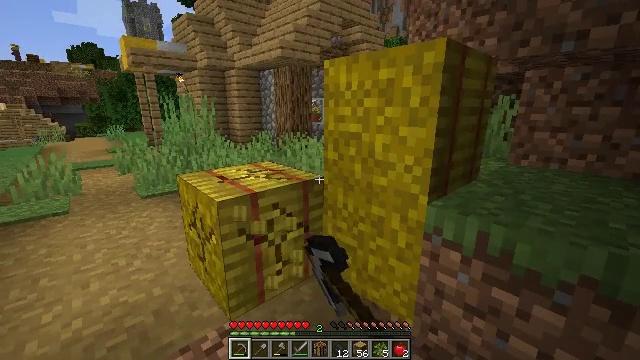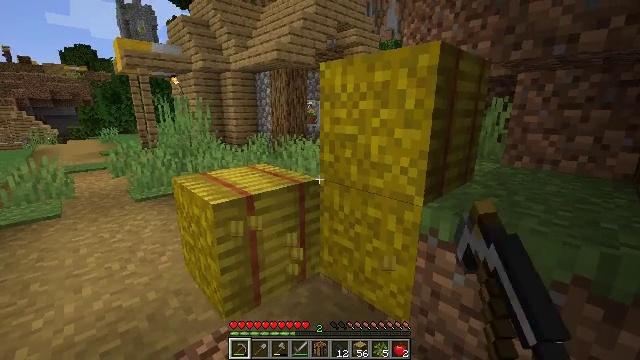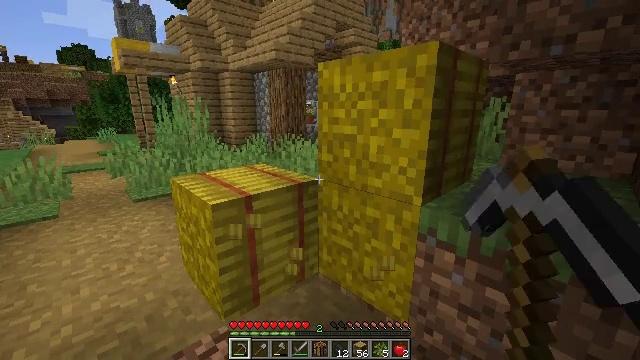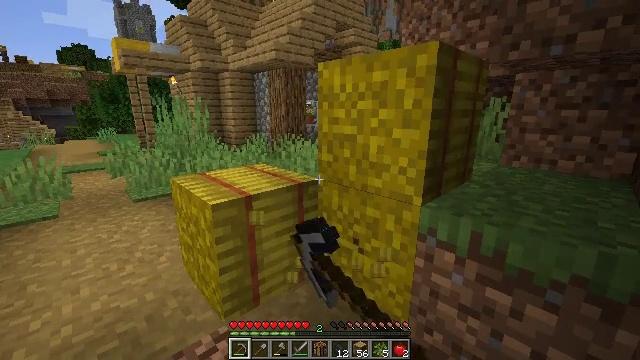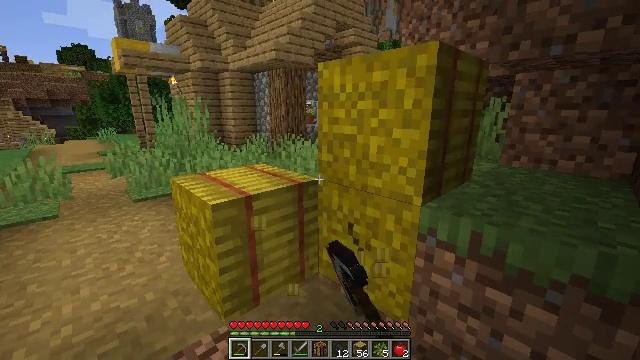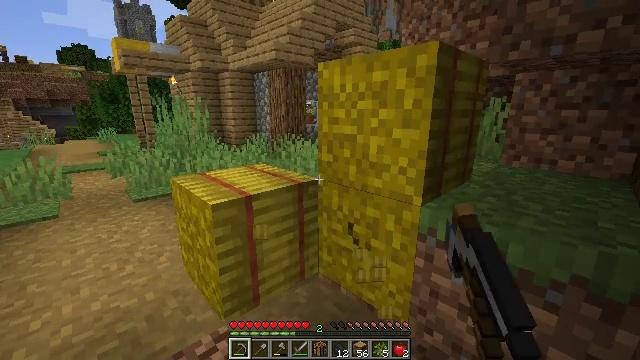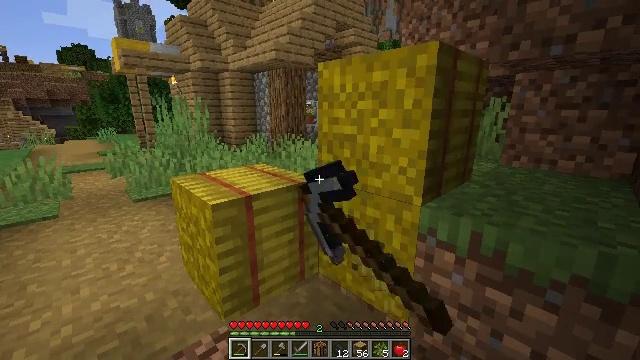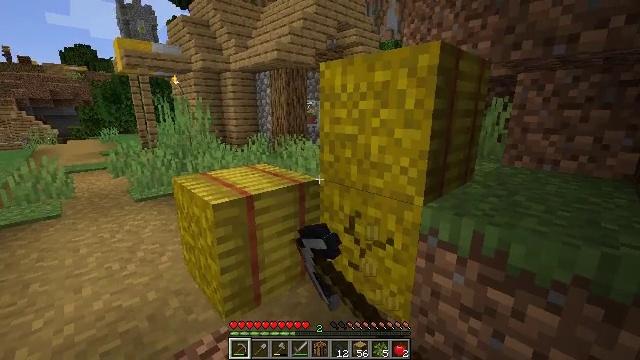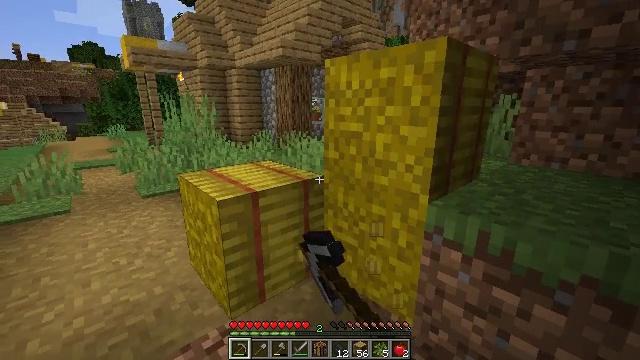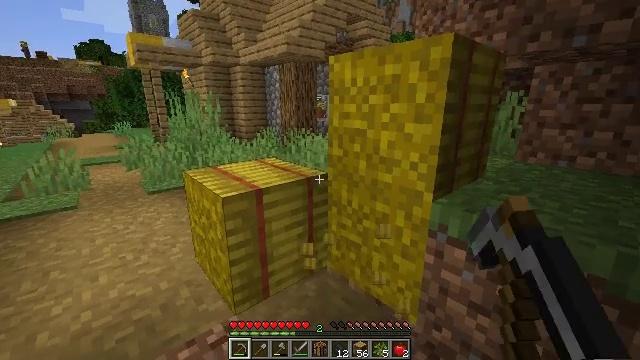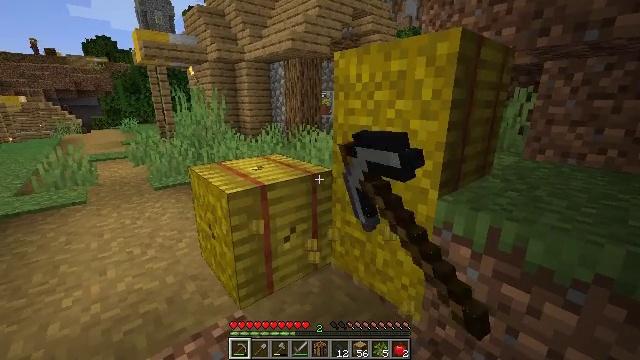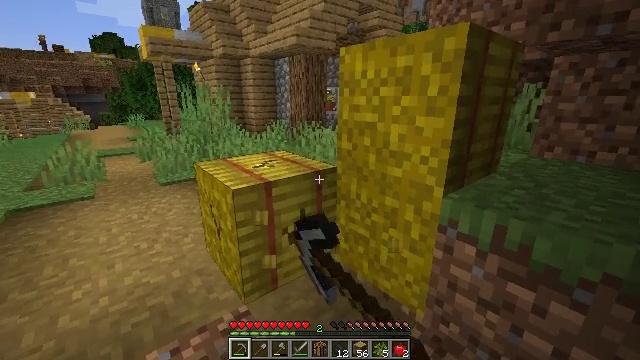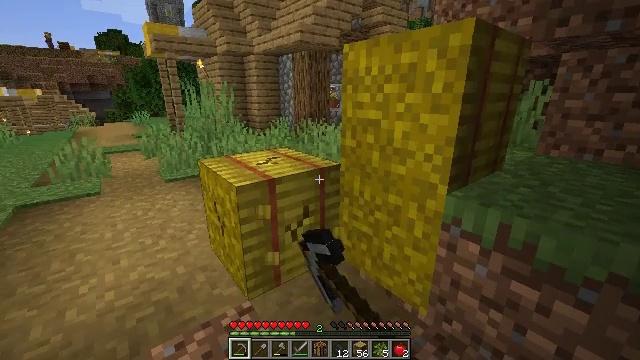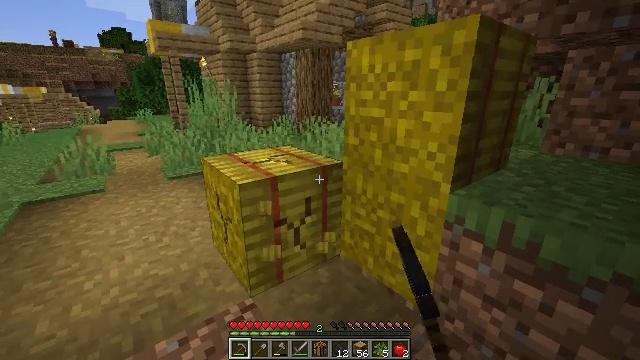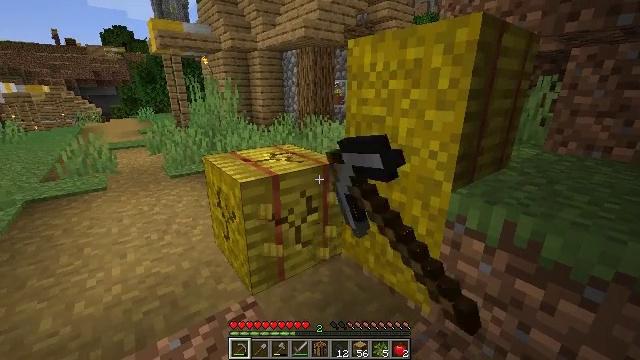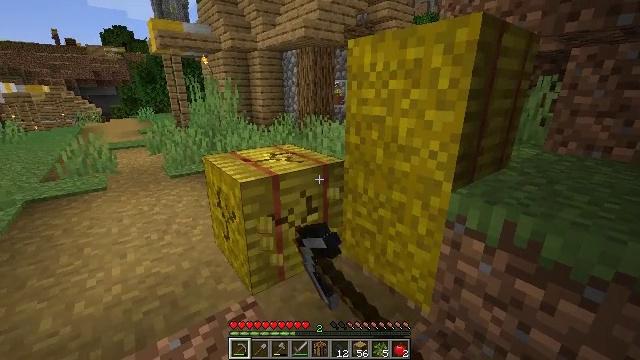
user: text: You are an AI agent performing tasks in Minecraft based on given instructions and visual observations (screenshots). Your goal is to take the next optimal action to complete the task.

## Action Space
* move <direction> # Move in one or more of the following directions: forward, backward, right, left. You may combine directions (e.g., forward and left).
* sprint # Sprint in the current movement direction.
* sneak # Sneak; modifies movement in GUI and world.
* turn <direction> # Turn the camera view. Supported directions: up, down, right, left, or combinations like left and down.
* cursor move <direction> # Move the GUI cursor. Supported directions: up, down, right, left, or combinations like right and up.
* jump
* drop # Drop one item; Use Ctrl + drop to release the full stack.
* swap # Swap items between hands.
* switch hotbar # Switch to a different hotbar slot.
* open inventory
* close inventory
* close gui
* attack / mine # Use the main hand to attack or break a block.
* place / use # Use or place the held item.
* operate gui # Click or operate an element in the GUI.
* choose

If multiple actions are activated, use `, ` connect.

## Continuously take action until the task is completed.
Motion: motion action
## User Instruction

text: Gather hay blocks from the farm.
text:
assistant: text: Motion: attack / mine
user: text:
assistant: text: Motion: attack / mine
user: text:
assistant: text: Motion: attack / mine
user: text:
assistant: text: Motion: attack / mine
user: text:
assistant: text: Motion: attack / mine
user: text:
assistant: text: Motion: attack / mine
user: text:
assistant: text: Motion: attack / mine
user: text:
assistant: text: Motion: turn left, attack / mine
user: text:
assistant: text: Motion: attack / mine
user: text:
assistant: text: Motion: turn left, attack / mine
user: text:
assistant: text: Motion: turn left, attack / mine
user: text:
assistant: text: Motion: attack / mine
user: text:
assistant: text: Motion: attack / mine
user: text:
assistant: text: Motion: attack / mine
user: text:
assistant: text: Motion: attack / mine
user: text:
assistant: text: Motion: attack / mine
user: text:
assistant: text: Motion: attack / mine
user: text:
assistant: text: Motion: attack / mine
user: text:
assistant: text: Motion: attack / mine
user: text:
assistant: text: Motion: attack / mine
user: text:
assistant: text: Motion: attack / mine
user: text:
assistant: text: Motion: attack / mine
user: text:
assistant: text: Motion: attack / mine
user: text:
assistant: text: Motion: turn down, attack / mine
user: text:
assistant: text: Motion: attack / mine
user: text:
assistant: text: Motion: attack / mine
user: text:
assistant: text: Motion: turn right, attack / mine
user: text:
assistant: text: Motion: move forward and move left, turn right and down, attack / mine
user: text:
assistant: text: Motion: move forward and move left, turn right and down, attack / mine
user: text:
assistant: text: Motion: move forward and move left, turn right, attack / mine